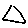
Label: triangle